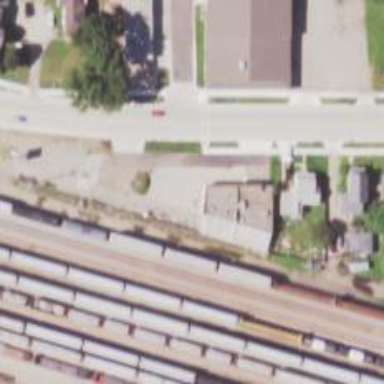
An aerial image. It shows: Railway yard.